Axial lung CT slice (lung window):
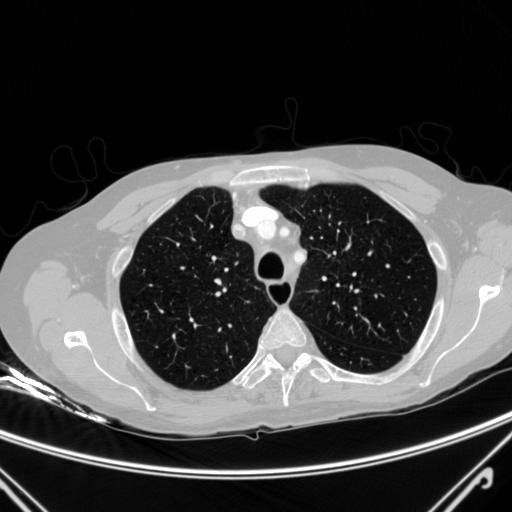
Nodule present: no